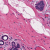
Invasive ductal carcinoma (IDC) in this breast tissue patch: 0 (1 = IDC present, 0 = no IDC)